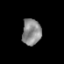
Tissue: prostate
Cell type: T cells
Senescence score: 0.3318
Nuclear area (px): 493
Mean DAPI intensity: 136.44